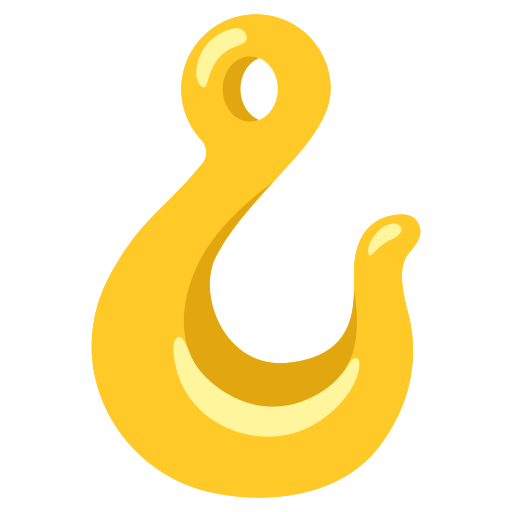
Emoji: 🪝